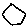
Label: hexagon